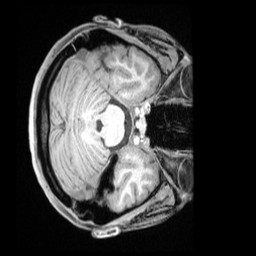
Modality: T1w
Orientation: axial
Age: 26
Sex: female
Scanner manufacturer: siemens
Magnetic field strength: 3 T
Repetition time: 1.68 s
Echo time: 0.00188 s